Question: Which app is listed first under share?
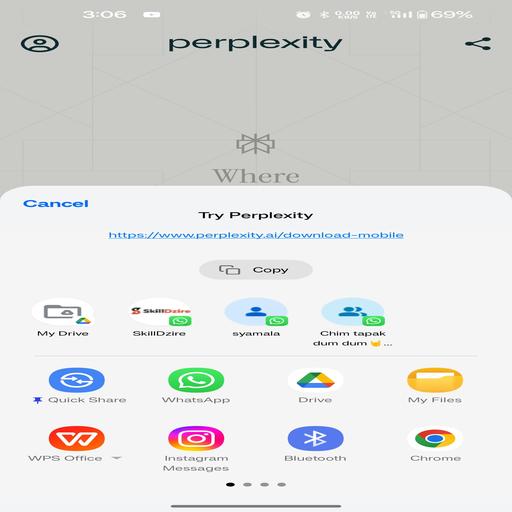
Answer: My Drive